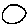
Label: circle